Question: I'm trying to create a container div with a series of styled divs inside it. I want the container to be a fixed width and show a scroll bar if any of the contained divs are wider than the container. I can do this by setting the container to auto overflow-x and nowrap whitespace but I can't seem to figure out how to get styles on the contained elements to stretch.
Here's an example of what I'm doing
'''
<div style="width:200px;overflow-x:auto;white-space:nowrap">
<div style="background:#dddddd">AAAAAAAAAAAAA AAAAAAAAAAAAAAAAAAA AAAAAAAAAAAAAAAAAAA AAAAAAAAAAAAAAAAAAA AAAAAAAAAAAAAAAAAA AAAAAAAAAAAAAAA</div>
<div style="background:#aaaaaa">AAAAAAAAAAAAA AAAAAAAAAAAAAAAAAAAA AAAAAAAAAAAAAAAAAAA AAAAAAAAAAAAAAA</div>
<div style="background:#bbbbbb;">AAAAAAAAAAAAA </div>
</div>
'''
And here's what I get

As you can see the scroll bar appears but the styles of the individual divs doesn't stretch. So when you scroll right to show the rest of the content the background stops.
I've tried playing around with widths and margins but can't seem to get the styles to stretch.
Any ideas?
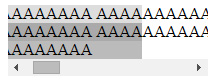
Answer: If you add ;display=table to the style for the internal div's, then they will each be just wide enough to accommodate the text data inside them.
Edited in response to first comment:
You can make them all as wide as the longest div like this.
'''
<div style="width:200px;overflow-x:auto;white-space:nowrap">
<div style="display:table">
<div style="background:#dddddd;display:table-row">AAAAAAAAAAAAA AAAAAAAAAAAAAAAAAAA AAAAAAAAAAAAAAAAAAA AAAAAAAAAAAAAAAAAAA AAAAAAAAAAAAAAAAAA AAAAAAAAAAAAAAA</div>
<div style="background:#aaaaaa;display:table-row">AAAAAAAAAAAAA AAAAAAAAAAAAAAAAAAAA AAAAAAAAAAAAAAAAAAA AAAAAAAAAAAAAAA</div>
<div style="background:#bbbbbb;display:table-row;">AAAAAAAAAAAAA </div>
</div>
</div>
'''